Interaction volume radius: 5 \u00c5
Interaction volume height: 20 \u00c5
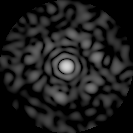
Disorder parameter: 0.8432